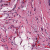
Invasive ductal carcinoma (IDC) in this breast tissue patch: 1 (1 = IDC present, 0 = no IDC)